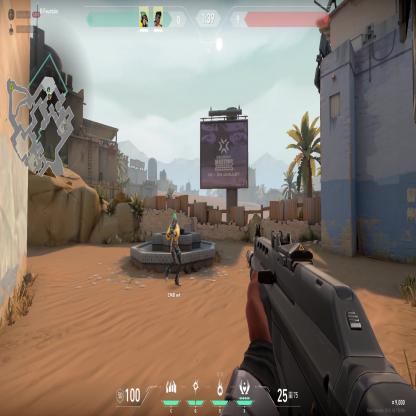
Label: teammate